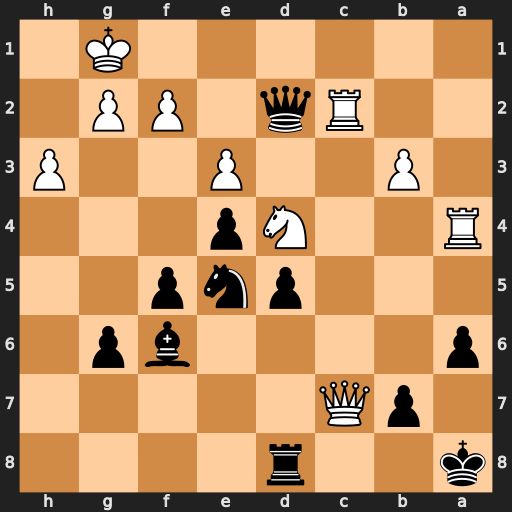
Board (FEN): k2r4/1pQ5/p4bp1/3pnp2/R2Np3/1P2P2P/2Rq1PP1/6K1
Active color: b
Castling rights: -
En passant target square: -
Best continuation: Qd1+ Kh2 Ng4+ Kg3 Be5+ Qxe5 Nxe5